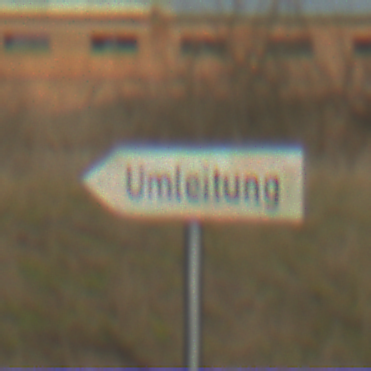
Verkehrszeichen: UmleitungswegweiserLinksweisend
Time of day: MorningAfternoon
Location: Outdoor (Nature)
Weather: Clear
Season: NotSpecified
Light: Natural